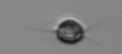
Label: Acanthoica_quattrospina